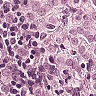
Metastatic tissue present: yes